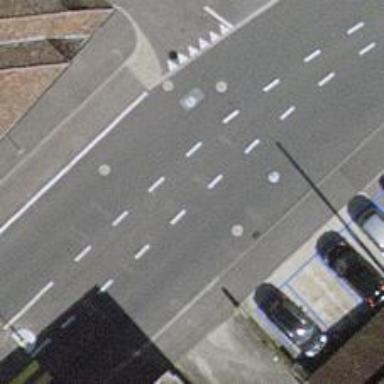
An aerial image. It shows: Marked crossing with pedestrian island.